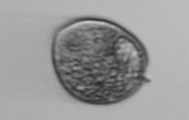
Label: Prorocentrum